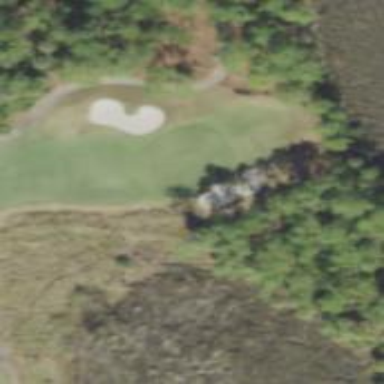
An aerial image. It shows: View of golf hole.